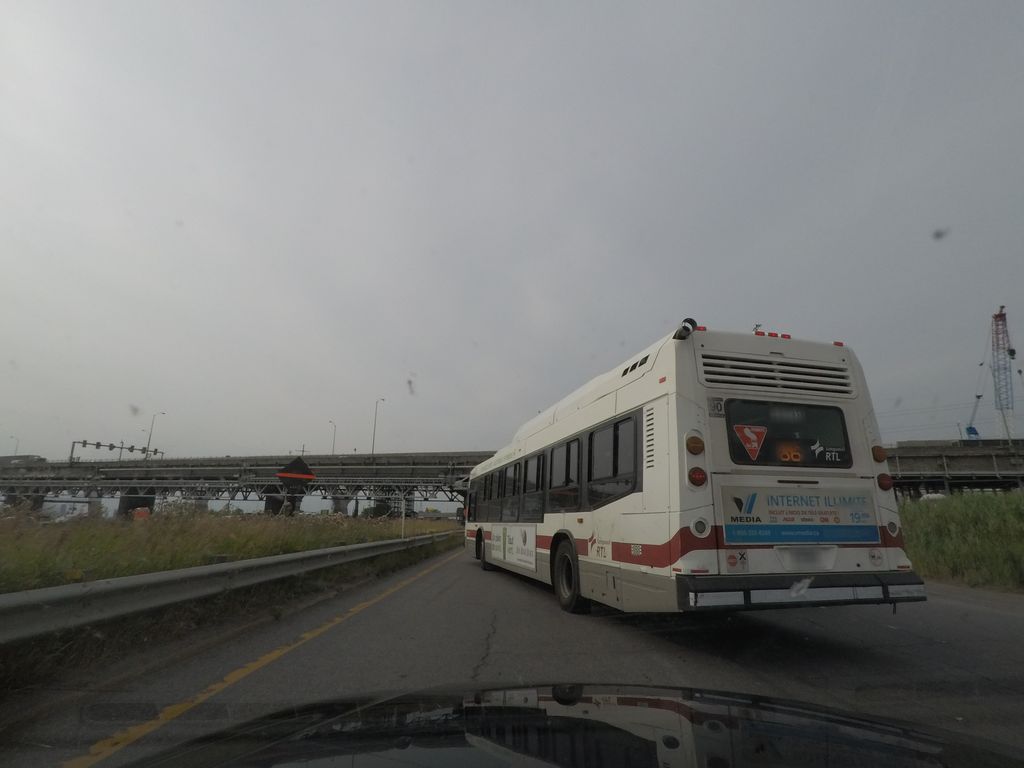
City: montreal